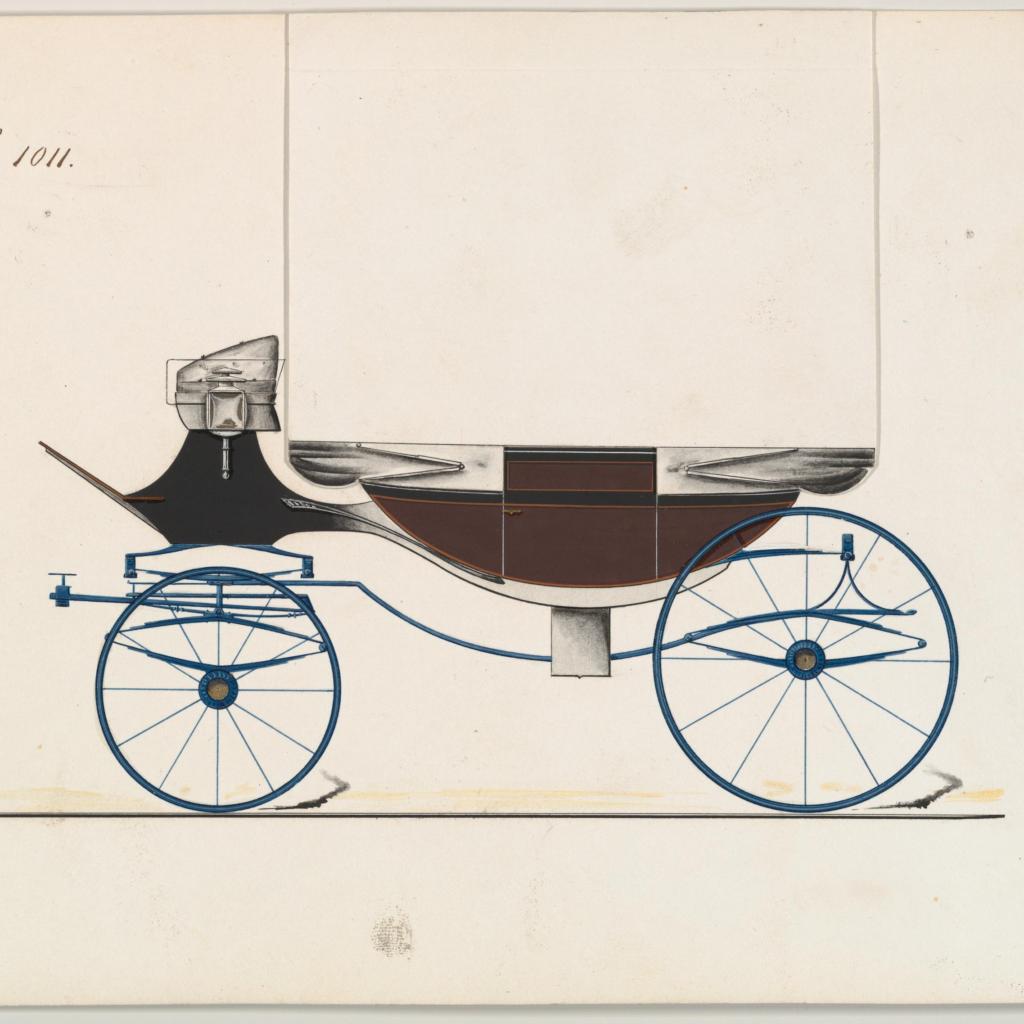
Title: Design for Landau, no. 1011
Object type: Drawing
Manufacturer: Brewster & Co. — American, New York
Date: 1850–70
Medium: Pen and black ink, watercolor and gouache with gum arabic
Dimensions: sheet: 6 5/8 x 9 7/8 in. (16.8 x 25.1 cm)
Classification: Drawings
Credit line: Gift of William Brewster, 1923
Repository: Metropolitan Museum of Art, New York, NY